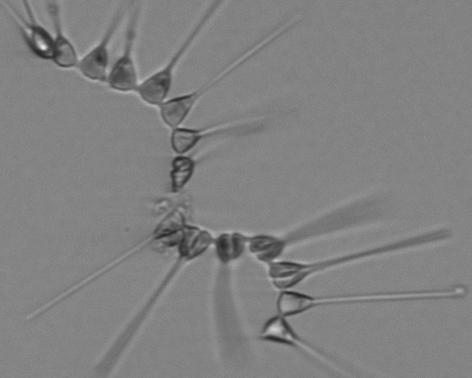
Label: Asterionellopsis_glacialis